Question: I'm using OpenFB (<URL> with ionicframework.
When I try to login From localhost It works very fine. When I uploaded my files to another server and I specify the right URL in facebook app, I'm getting this error : Invalid Scope: function

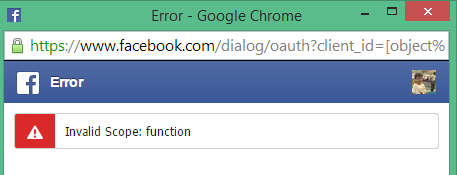
Answer: It's telling you the error which no one here will be able to see without the full URL and/or code snippet.
You are supplying a scope labelled 'function' which is not a specified scope in the API.